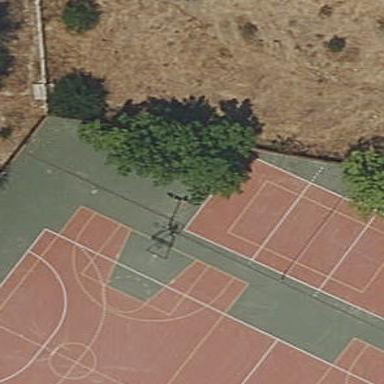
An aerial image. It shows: Volleyball court on leisure land pitch.